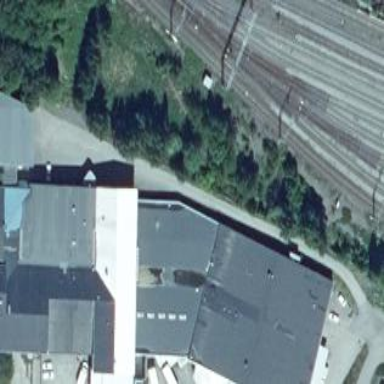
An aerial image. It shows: Industrial building.